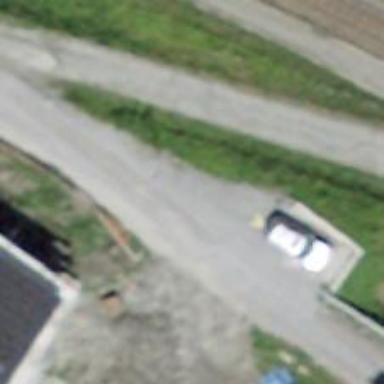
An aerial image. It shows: Recycling container at amenity designated for recycling.